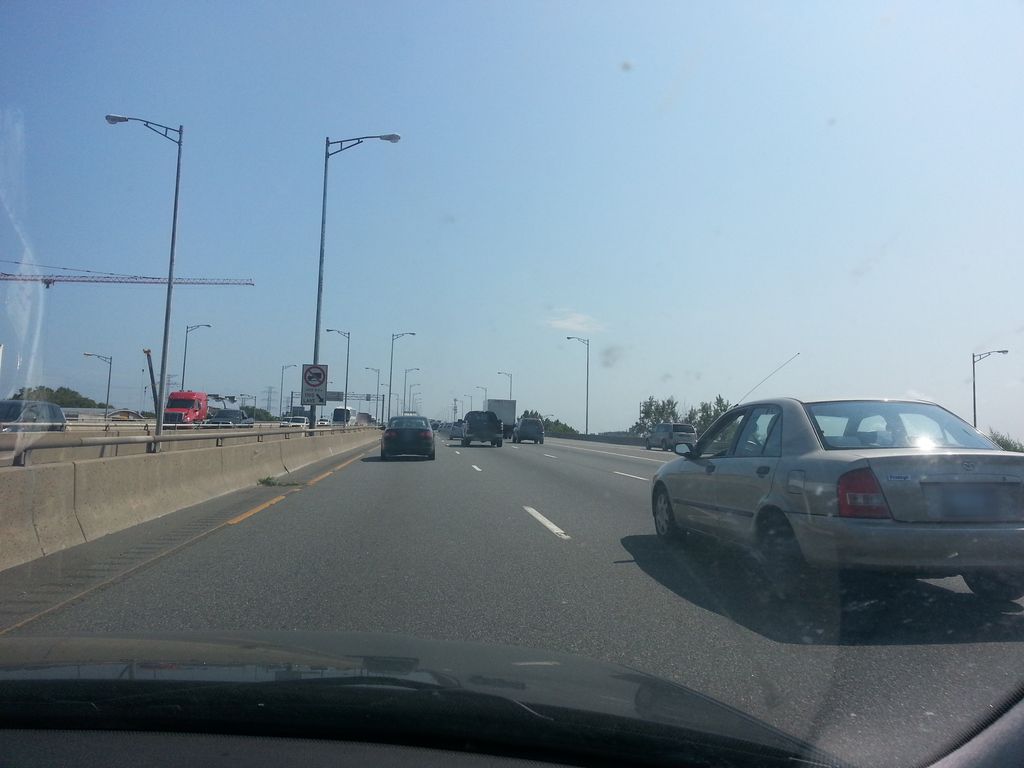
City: hamilton